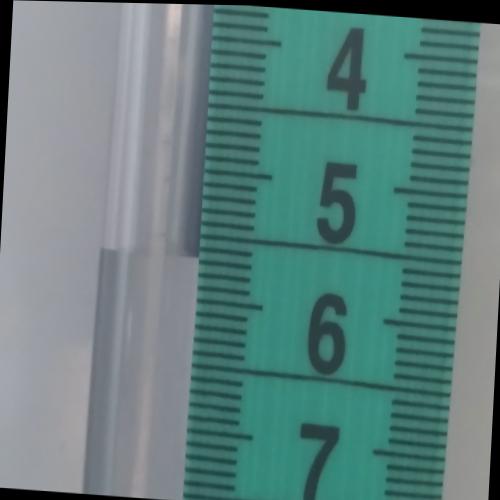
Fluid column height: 5.7 cm